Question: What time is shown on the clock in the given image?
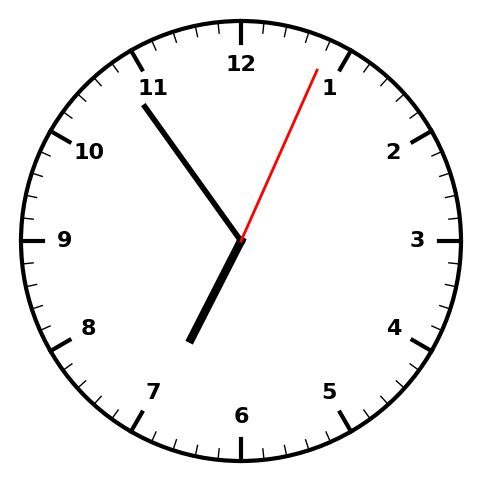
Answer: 06:54:04